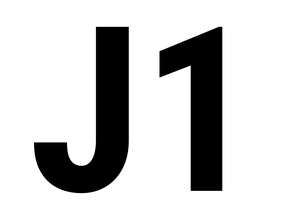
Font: Roboto_Condensed_Bold